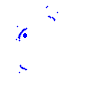
Particle: pion